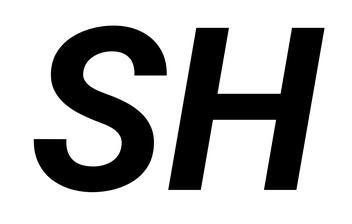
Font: Roboto-Italic_Bold_Italic